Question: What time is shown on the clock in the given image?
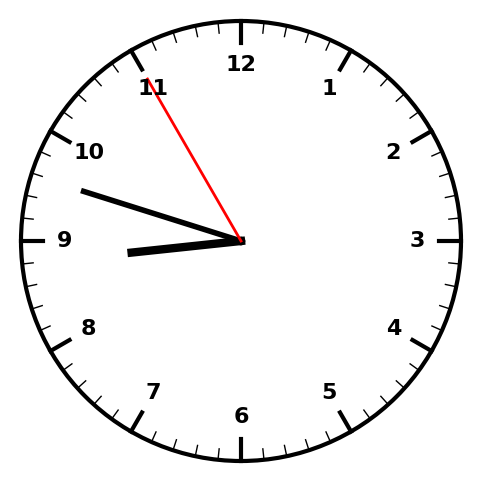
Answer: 08:47:55